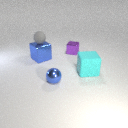
large cyan rubber cube to the right of large blue metal cube